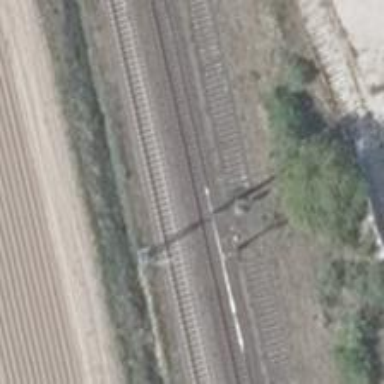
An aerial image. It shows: Railway milestone with catenary mast.